Question: Currently interning in a mobile dev company.
Working on a task that they assigned to me.
Need to build an explore screen that receives JSON data.
They have their JSON data coming through Postman chrome extension.
I have authorization token and sample username/password.
As well as something that looks like a link that I can modify:
<URL>
All iOS json tutorials shows that I need an API url.
How Can I build such URL?
edit:
here is what I've been given - the Postman chrome extension:
(sorry, had to hide some details because of non disclosure agreement)

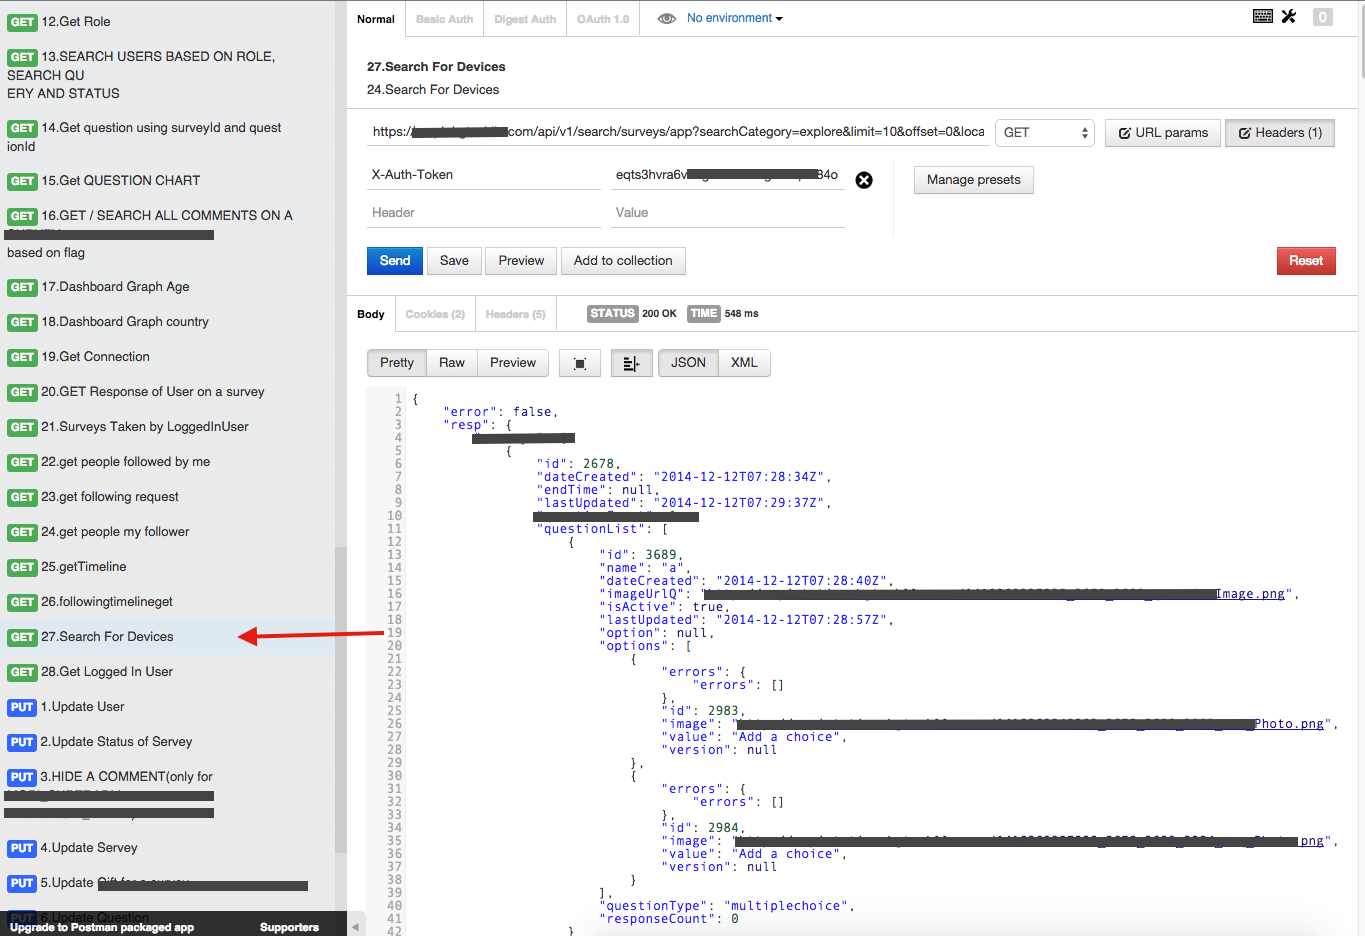
Answer: Postman assist you in testing the functionality you have built into an API. These functionalities can be accessed by typing in the URL and then using the GET, POST, PUT etc HTTP requests.
I think maybe this video can assist you in learning more about Postman - Javabrains does a great job at explaining it:
<URL>